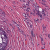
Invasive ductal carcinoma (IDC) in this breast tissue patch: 0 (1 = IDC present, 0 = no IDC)